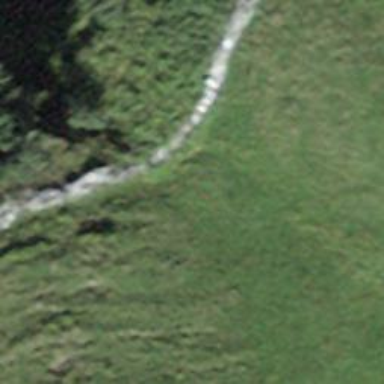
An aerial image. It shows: Wall made of dry stone.